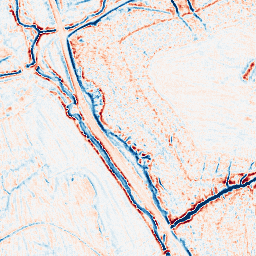
Category: edge_preserving
Decomposition family: bilateral
Decomposition parameters: d: 9
sigma_color: 100
sigma_space: 25
Upsampling method: fft_zeropad
Upsampling parameters: scale: 2
Upsampling scale: 2